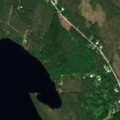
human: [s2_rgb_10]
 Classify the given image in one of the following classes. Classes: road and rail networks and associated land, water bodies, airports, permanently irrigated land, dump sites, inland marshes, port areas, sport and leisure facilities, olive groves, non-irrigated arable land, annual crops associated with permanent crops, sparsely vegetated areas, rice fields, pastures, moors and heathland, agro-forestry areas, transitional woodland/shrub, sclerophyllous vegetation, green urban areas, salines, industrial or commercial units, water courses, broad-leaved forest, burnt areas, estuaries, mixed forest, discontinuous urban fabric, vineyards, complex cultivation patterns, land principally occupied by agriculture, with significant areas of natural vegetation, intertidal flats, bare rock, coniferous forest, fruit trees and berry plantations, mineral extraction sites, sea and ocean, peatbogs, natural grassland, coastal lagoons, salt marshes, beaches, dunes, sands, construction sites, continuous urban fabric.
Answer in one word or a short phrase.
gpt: broad-leaved forest, coniferous forest, mixed forest, water bodies